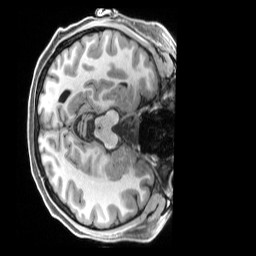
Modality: T1w
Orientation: axial
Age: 24
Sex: female
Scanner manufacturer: siemens
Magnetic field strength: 3 T
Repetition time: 2.5 s
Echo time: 0.00296 s